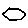
Label: hexagon